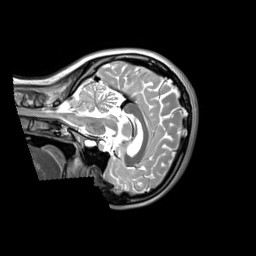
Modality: T2w
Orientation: sagittal
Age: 26
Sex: female
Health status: ill
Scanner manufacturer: siemens
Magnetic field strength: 3 T
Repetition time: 2.8 s
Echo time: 0.326 s